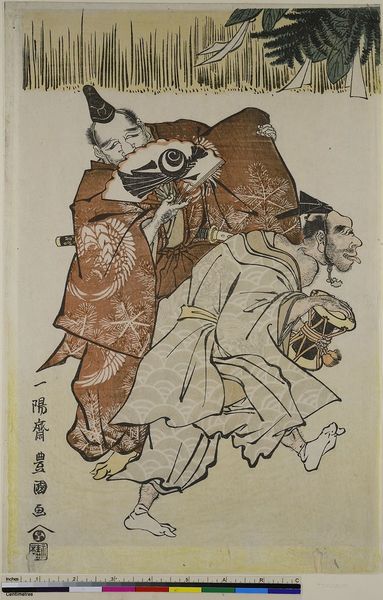
Titel: Manzai Neujahrstänzer
Künstler: Utagawa Toyokuni I
Standort: Hamburg
Institution: Museum für Kunst und Gewerbe Hamburg
Schlagwörter: mann, hut, männer, zeichnung, rot, tiere, fächer, tanz, gewand, gesang, holzschnitt, japan, musizieren, schriftzeichen, asien, druck, druckgraphik, druckgrafik, trommel, tracht, china, leben, zeit, schauspieler, farbholzschnitt, symbole, hamburg, kimono, volkstracht, edo, reproduktionen, hieroglyphe, handtrommel, druckerzeugnisse, feierlichkeiten, tänzer, volksfeste, festlichkeiten, neujahrsfest, fiche, veer